Question: change image on image view when click on next and prev button and image is coming from url.
i have try to change image from below method but this is not changing image.
'''
imageLoader.displayImage(img[0], imgProperty);
'''
is a imageview and having a url and displayImage is the method of Lazy loading Imagloader class.
Please help me how can change Image view image on click.

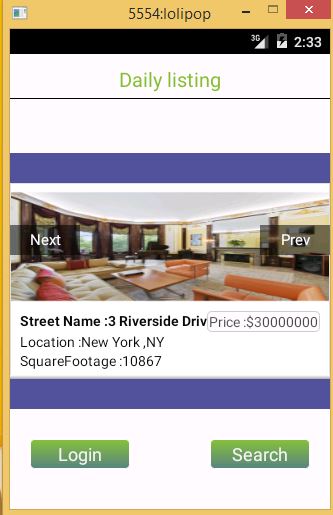
Answer: First, make sure 'img[0]' refer to the image's URL.
And use 'imageLoader.displayImage' method instead of 'imageLoader.DisplayImage' (capital D)